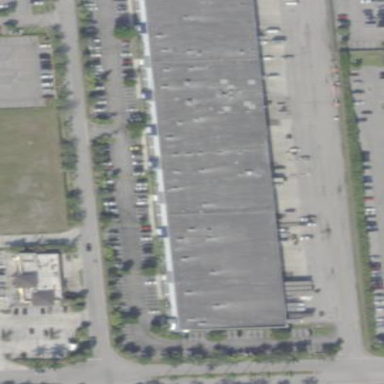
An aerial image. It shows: Warehouse building.